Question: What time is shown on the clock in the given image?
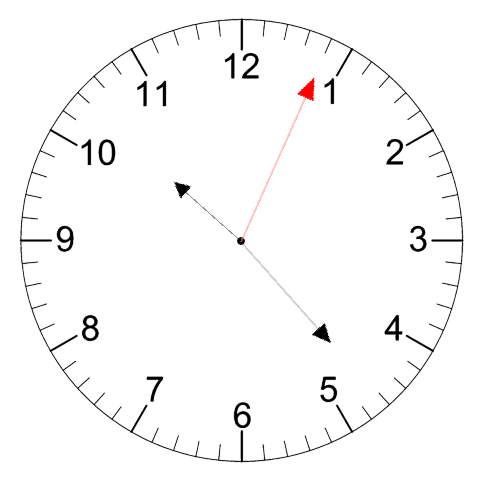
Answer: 10:23:04